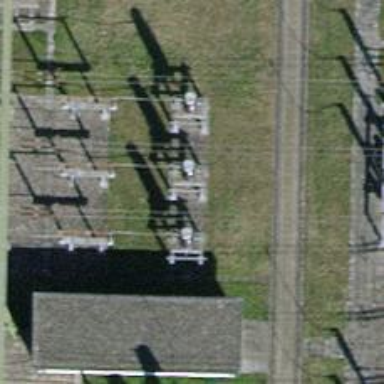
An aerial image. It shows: Insulator used in power equipment.